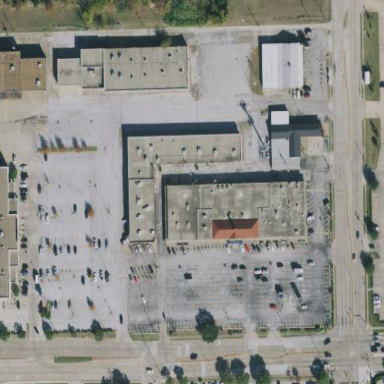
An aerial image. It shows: Commercial building.